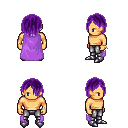
a pixel art fantasy rpg character, male body template, human, tanned skin, lavender cape, metal pants, purple bangs hairstyle, bracelets, metal boots, four views (front, back, left, right), 2x2 character sprite sheet, small pixel art, hard edges, no anti-aliasing